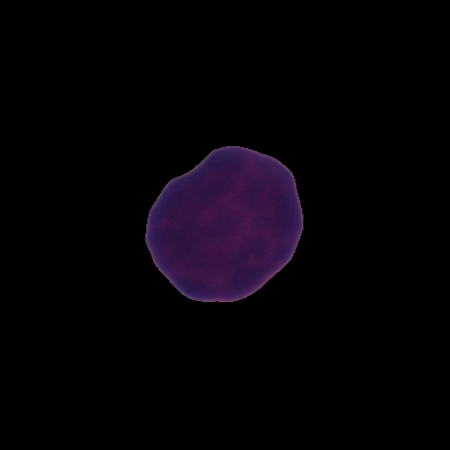
Label: healthy